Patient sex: F
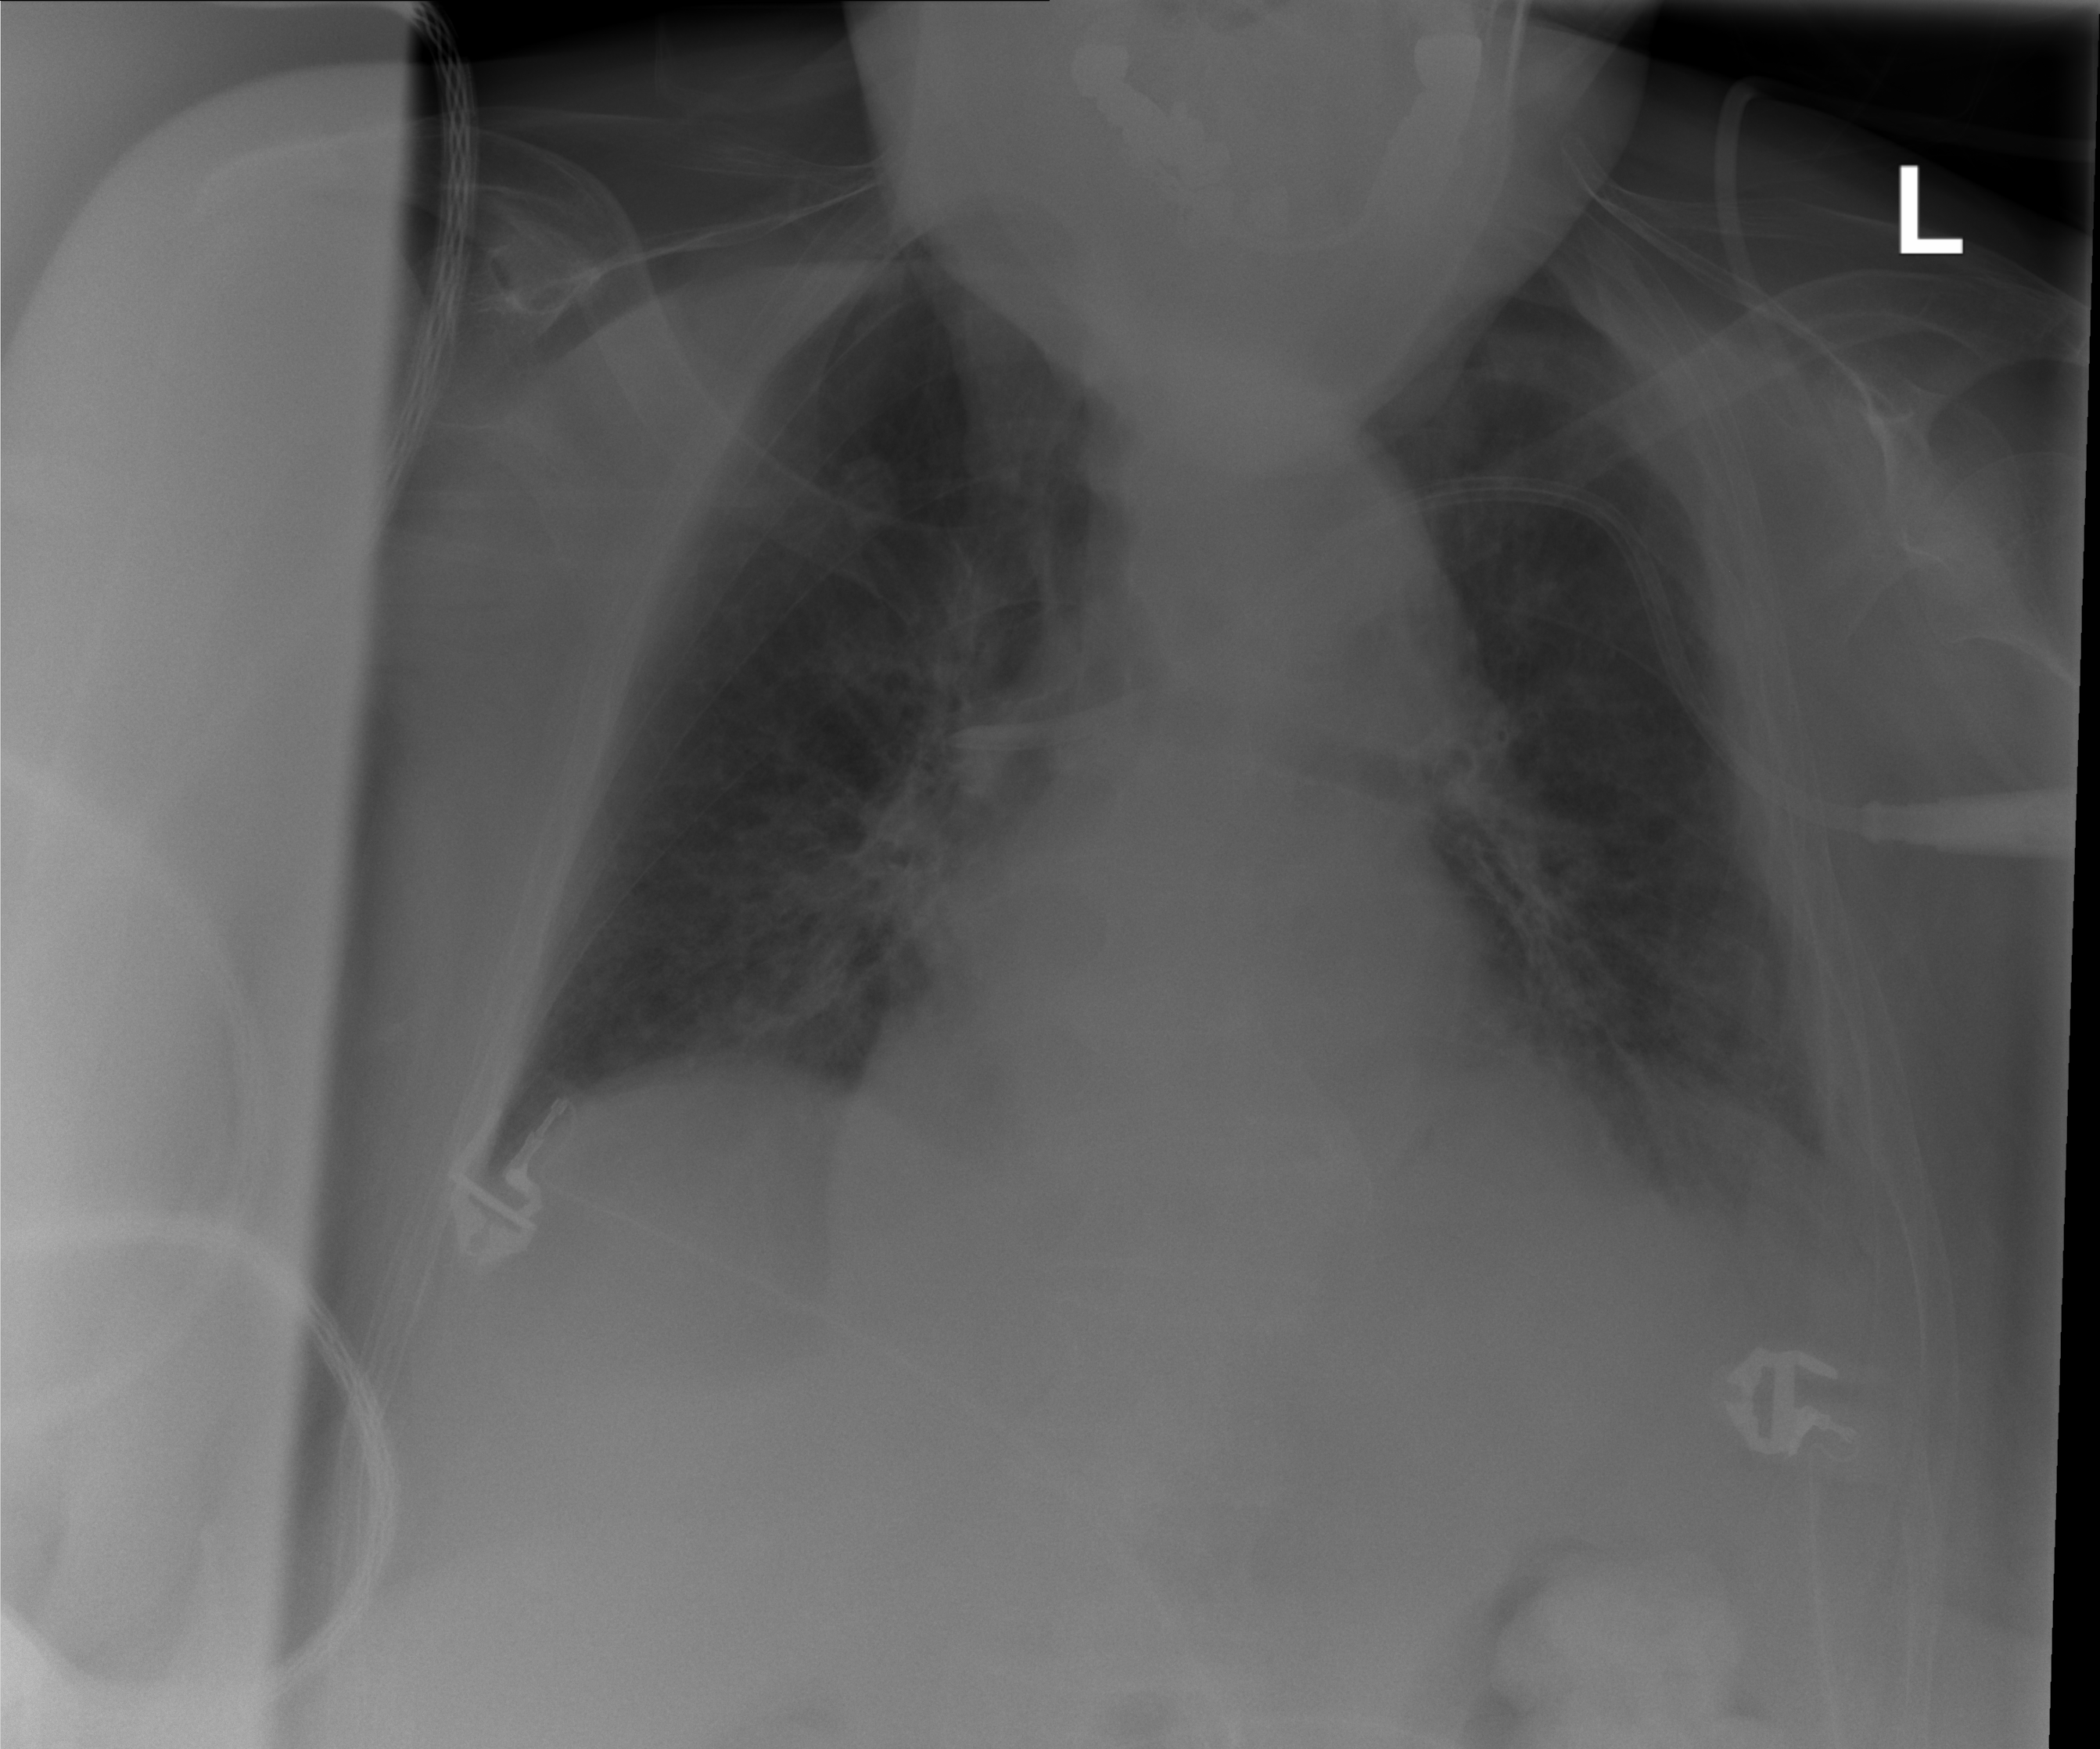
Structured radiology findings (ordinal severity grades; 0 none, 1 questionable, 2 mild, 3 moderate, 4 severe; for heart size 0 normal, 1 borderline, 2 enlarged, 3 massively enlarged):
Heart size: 2
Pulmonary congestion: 2
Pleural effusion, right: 0
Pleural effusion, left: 2
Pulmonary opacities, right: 2
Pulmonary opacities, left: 2
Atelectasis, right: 0
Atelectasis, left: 2